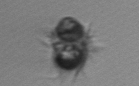
Label: Mesodinium